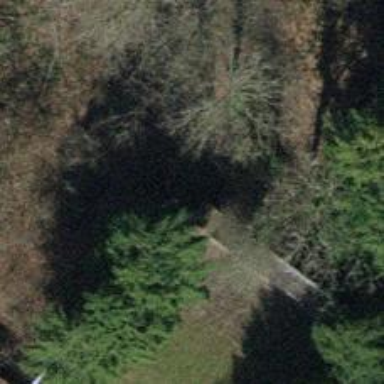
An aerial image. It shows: Retaining wall.